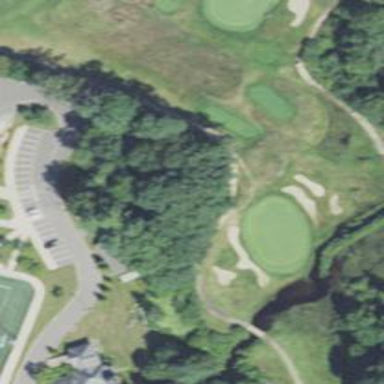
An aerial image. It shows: Service road used as golf cart path.